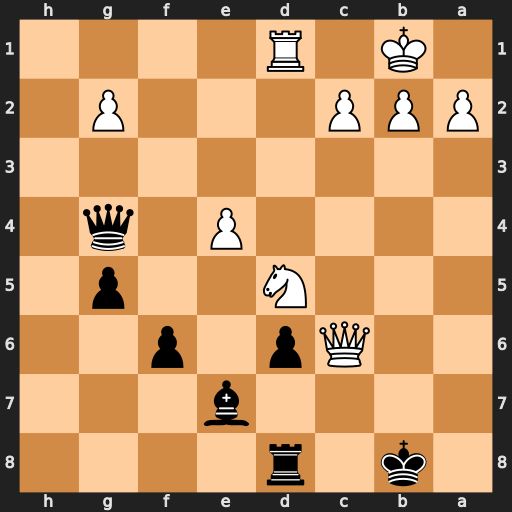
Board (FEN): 1k1r4/4b3/2Qp1p2/3N2p1/4P1q1/8/PPP3P1/1K1R4
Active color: b
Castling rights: -
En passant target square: -
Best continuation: Qxd1#